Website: macys
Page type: account-selection
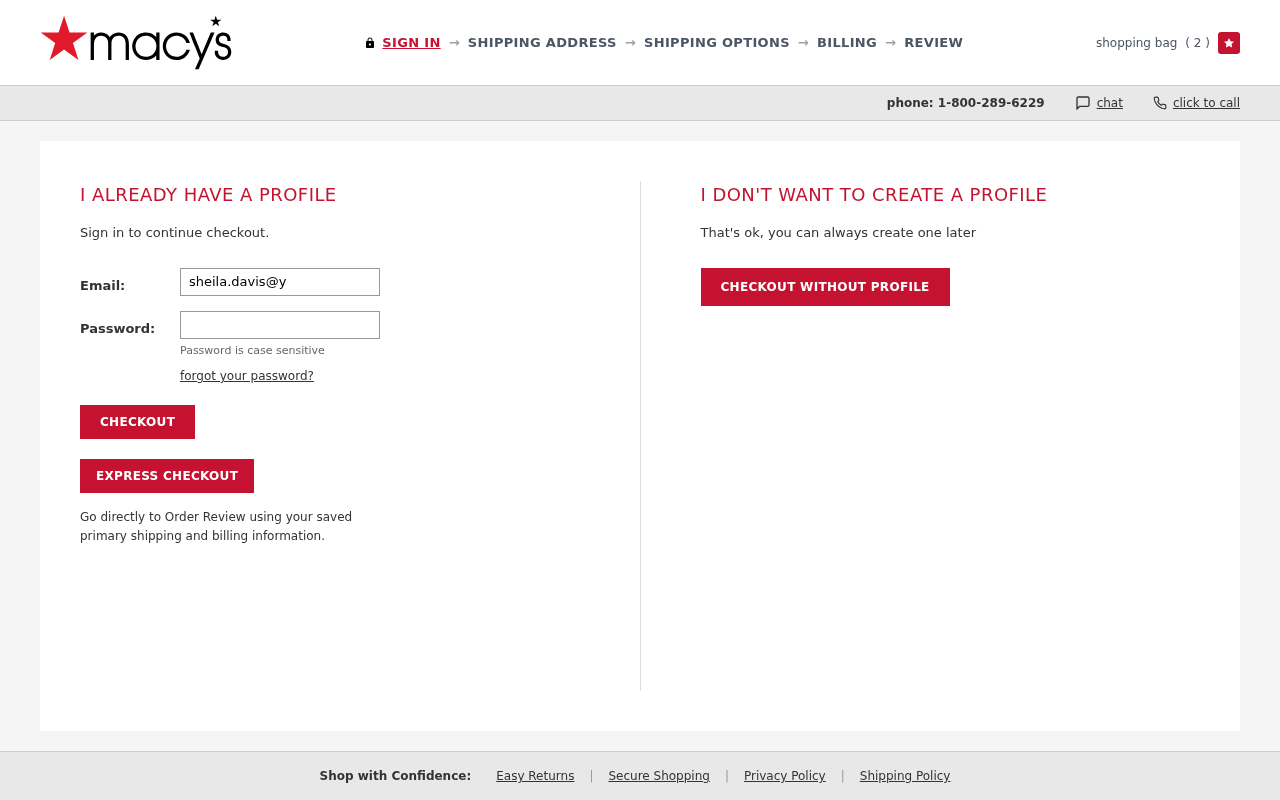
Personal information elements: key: PII_EMAIL
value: sheila.davis@yahoo.com
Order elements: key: ORDER_NUM_ITEMS
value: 2